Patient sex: F
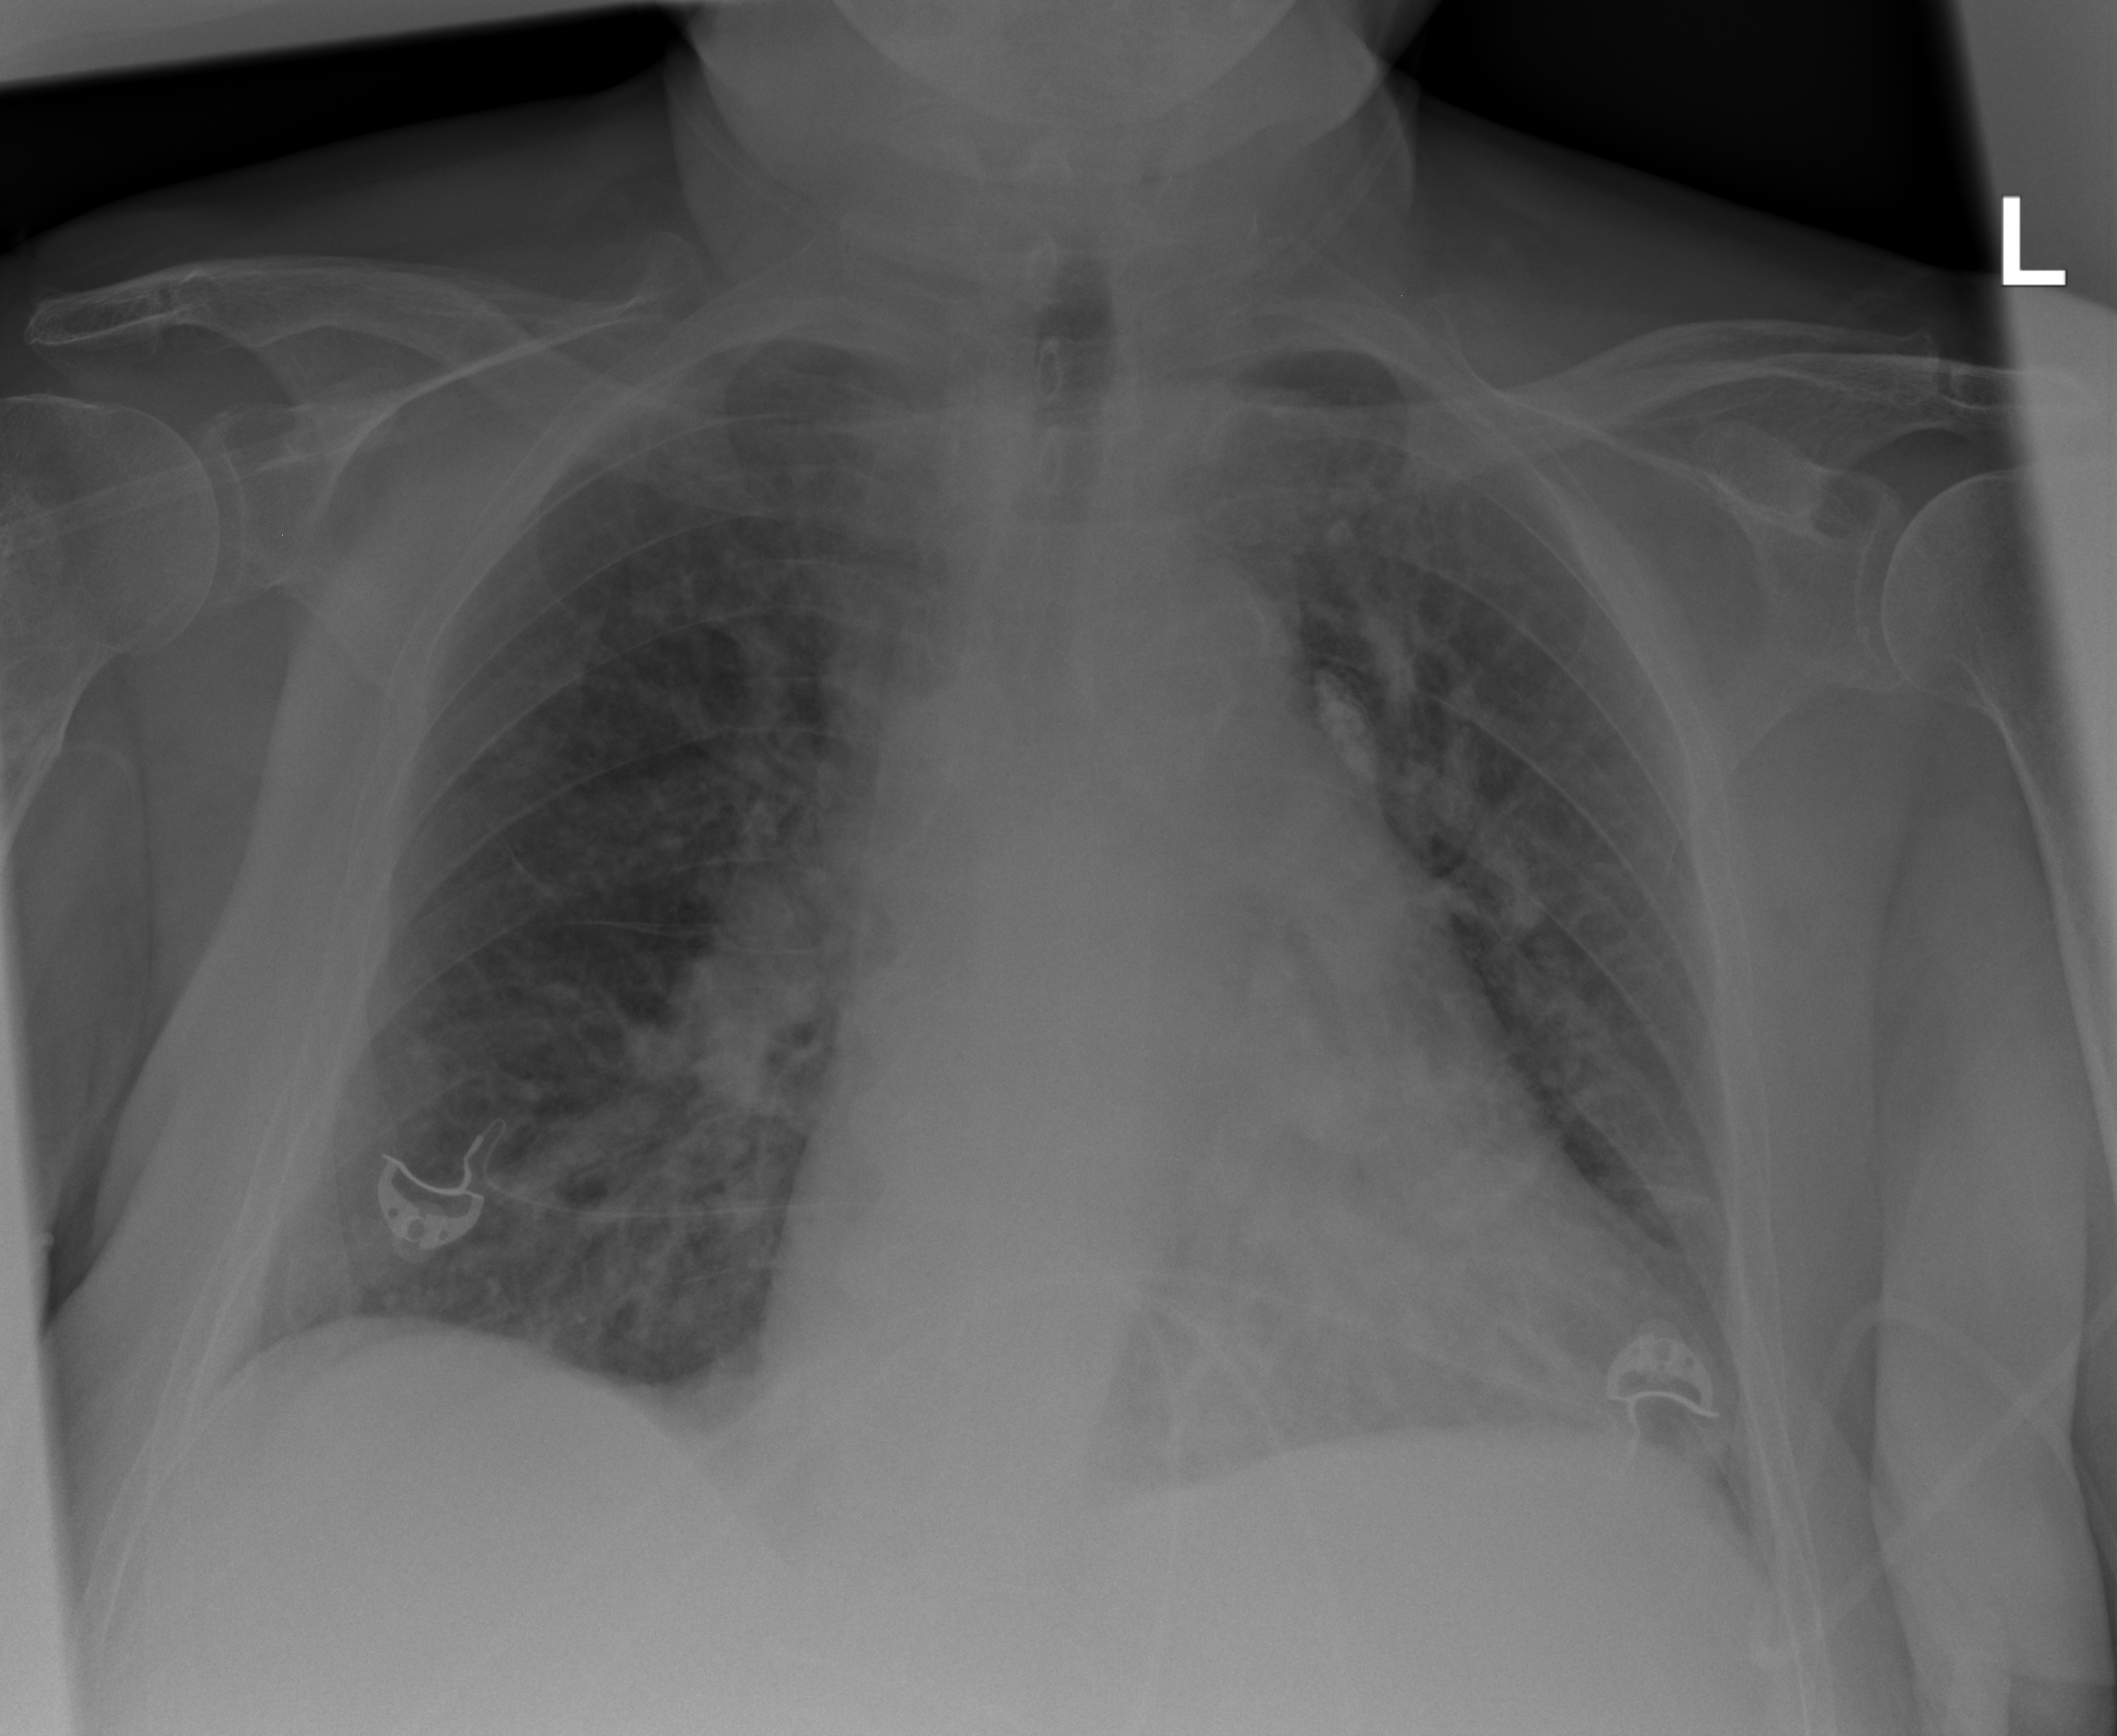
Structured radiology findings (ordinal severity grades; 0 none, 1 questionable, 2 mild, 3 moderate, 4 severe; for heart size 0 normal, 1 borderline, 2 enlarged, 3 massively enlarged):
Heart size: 2
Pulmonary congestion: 3
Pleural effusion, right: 0
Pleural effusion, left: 0
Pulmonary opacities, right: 2
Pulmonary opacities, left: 2
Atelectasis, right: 2
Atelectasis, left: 2